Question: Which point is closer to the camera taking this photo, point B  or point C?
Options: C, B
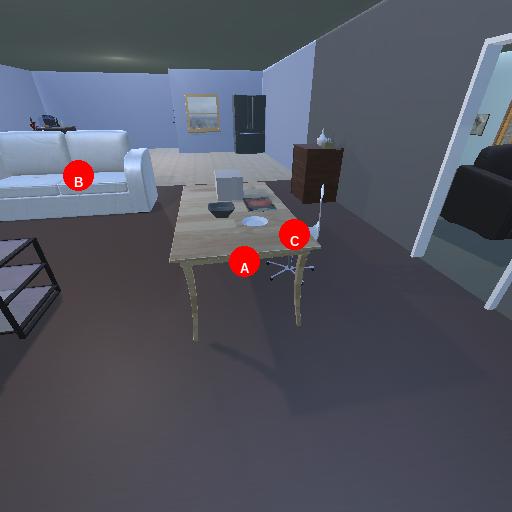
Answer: C